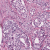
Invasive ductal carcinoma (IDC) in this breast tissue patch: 1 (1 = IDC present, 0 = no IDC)